Question: I would like to use CSS properties to make some sort of grid, where the elements may span across multiple lines.
Here's the essential HTML source code:
'''
<section class="group">
<h1>...</h1>
<section class="item">...</section>
<section class="item">...</section>
<section class="item">...</section>
<section class="item">...</section>
<section class="item">...</section>
<section class="item">...</section>
</section>
'''
Here's what I want to achieve:

Within the 'section.group', I want the 'h1' to be 100% wide with each 'section.item' being 50% wide, arranged in a x 2 grid, where is dependent on the number of inner 'sections', which may change.
I cannot change the HTML, which means I cannot wrap 'section.item's with unsemantic 'div's. I can only use CSS. Here's what I have so far:
'''
.group {
display: flex;
}
.group h1 {}
.group .item {}
'''
(not much of a start)
How can I use the to achieve this?
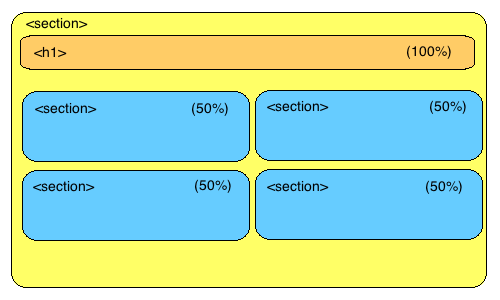
Answer: First, make sure 'flex-direction' is set to 'row' or 'row-reverse', because we want to lay out the items horizontally (left-to-right or right-to-left). But really, 'flex-direction: row;' is default so we don't explicitly need it. It's just here for beginners.
Then, to ensure the boxes break across multiple tracks, add 'flex-wrap: wrap;'.
'''
.group {
display: flex;
flex-direction: row;
flex-wrap: wrap;
}
'''
Now we have to size the items. TLDR:
'''
.group h1 { flex: 100%; } /* flex: 1 1 100%; */
.group .item { flex: 50%; } /* flex: 1 1 50%; */
'''
If you want to know why, read on. Otherwise, that's it!
---
By default, the (in this case, horizontal size, or width) of each flex item defers to the specified value of its 'width' property. At first glance, we may want to just declare the widths:
'''
/* NOPE!
.group h1 { width: 100%; }
.group .item { width: 50%; }
*/
'''
However this is not very future-proof, as we may want to later change the flex-direction if for example we are writing in a vertical writing mode, or even if we merely want to swap the layout. If 'flex-direction' is 'column' or 'column-reverse', then setting the widths won't get us what we want. We are really looking to size the , which is what 'flex' is for.
(This is an extremely basic usage of 'flex', but it is in fact a lot more ...ahem... .... Read more about the <URL>
And some more info about flexbox in the <URL>.